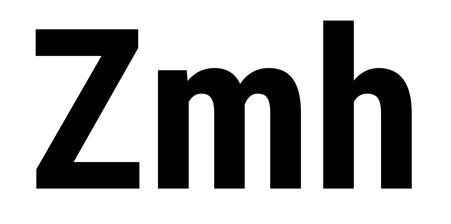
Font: Roboto_Condensed_Bold